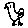
Label: bird